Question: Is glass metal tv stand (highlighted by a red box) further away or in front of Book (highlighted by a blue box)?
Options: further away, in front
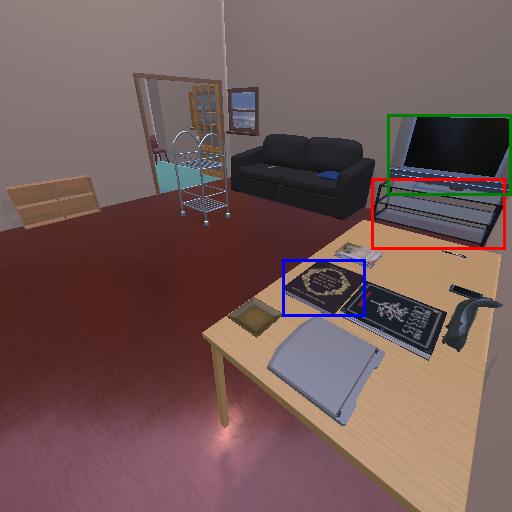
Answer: further away